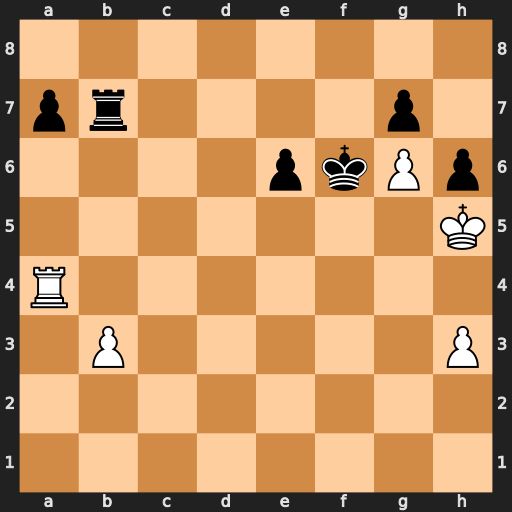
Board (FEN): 8/pr4p1/4pkPp/7K/R7/1P5P/8/8
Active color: w
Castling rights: -
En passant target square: -
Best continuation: Rf4+ Ke5 Rf7 Rxb3 h4